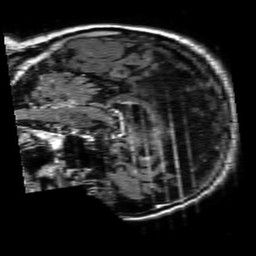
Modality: FLAIR
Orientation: sagittal
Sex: male
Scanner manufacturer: philips
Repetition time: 11 s
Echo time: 0.125 s